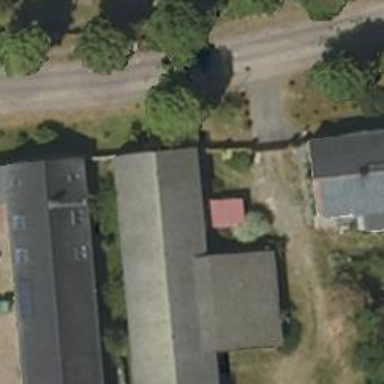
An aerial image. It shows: Shed building.